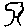
Label: tree